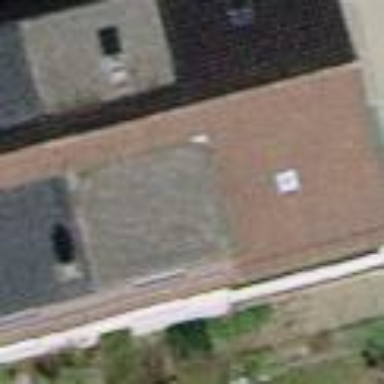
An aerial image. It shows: House with tiled roof.